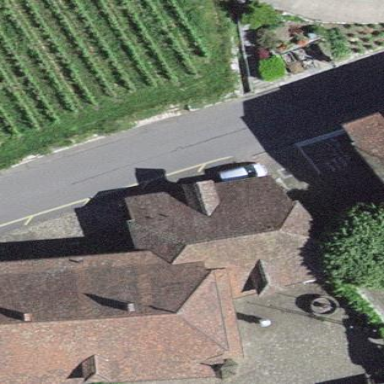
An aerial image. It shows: Historical castle building of manor type.